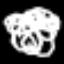
Label: pants